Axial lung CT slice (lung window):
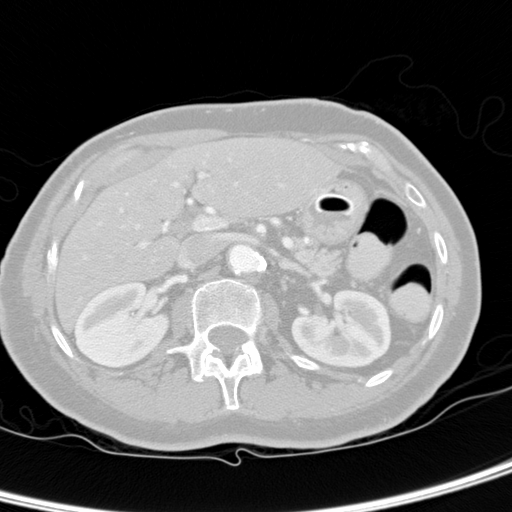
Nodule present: no